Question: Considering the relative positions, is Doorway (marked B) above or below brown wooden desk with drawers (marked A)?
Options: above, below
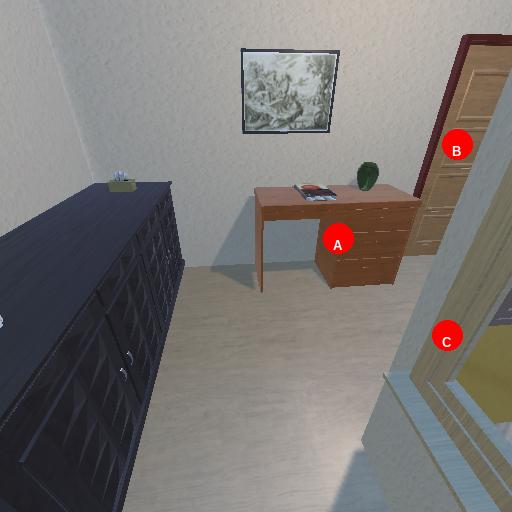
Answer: above